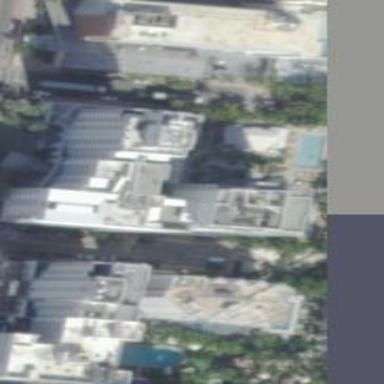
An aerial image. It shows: Hotel building.